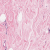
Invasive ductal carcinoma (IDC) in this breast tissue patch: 0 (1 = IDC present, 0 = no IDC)